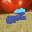
Label: 2